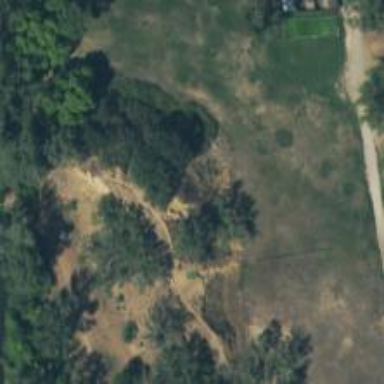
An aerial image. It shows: Disc golf hole.